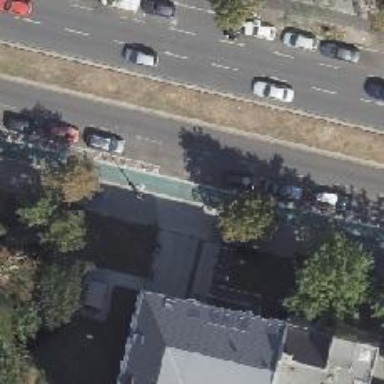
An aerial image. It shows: Green asphalt cycle lane.